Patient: sex M, age 23
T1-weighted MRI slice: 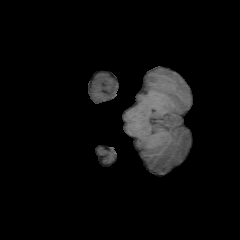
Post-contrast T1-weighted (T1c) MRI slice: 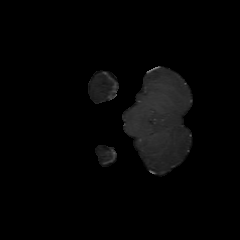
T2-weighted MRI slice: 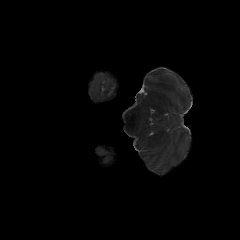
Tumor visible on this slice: no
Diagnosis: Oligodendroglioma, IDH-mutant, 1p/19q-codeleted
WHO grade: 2